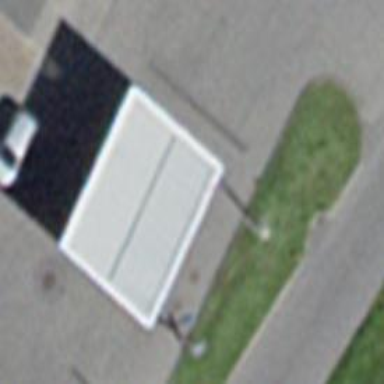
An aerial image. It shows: Fuel station.